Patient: sex F, age 65
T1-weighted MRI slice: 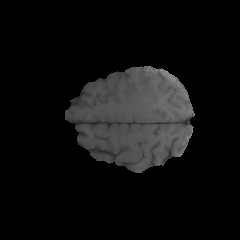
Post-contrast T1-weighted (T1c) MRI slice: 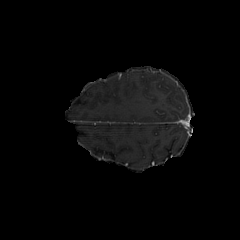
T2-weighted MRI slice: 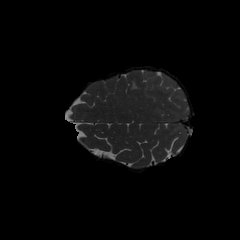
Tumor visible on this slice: yes
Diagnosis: Glioblastoma, IDH-wildtype
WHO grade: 4